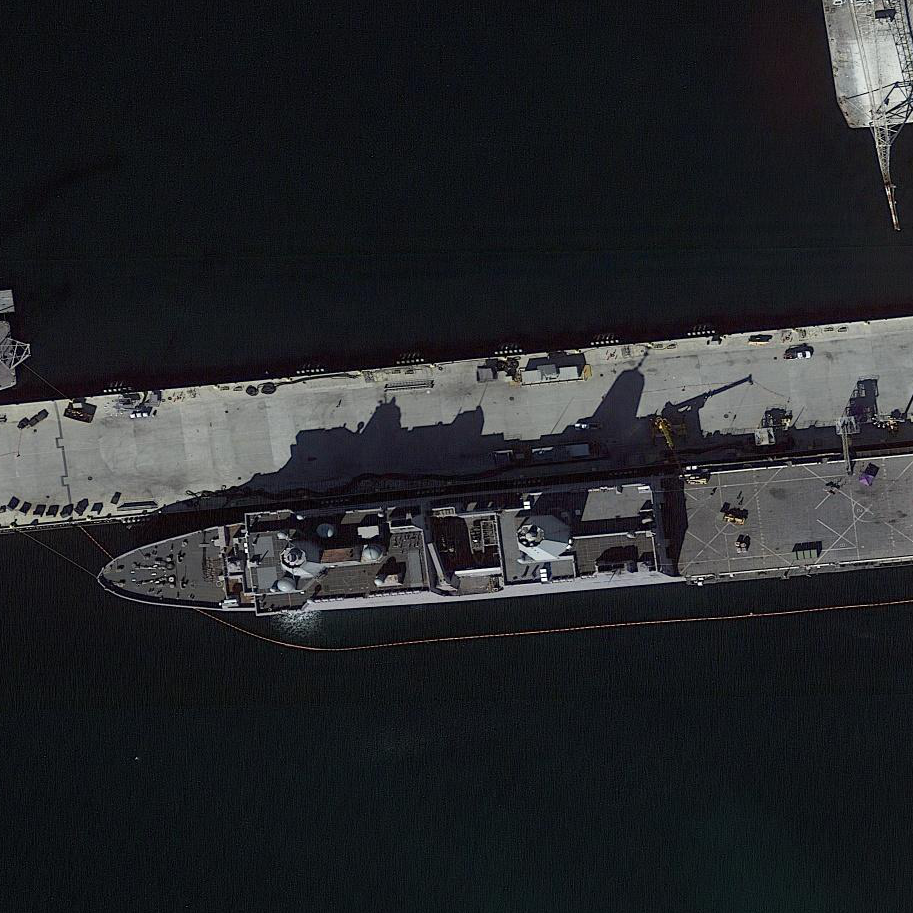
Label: San_Antonio-class_transport_dock